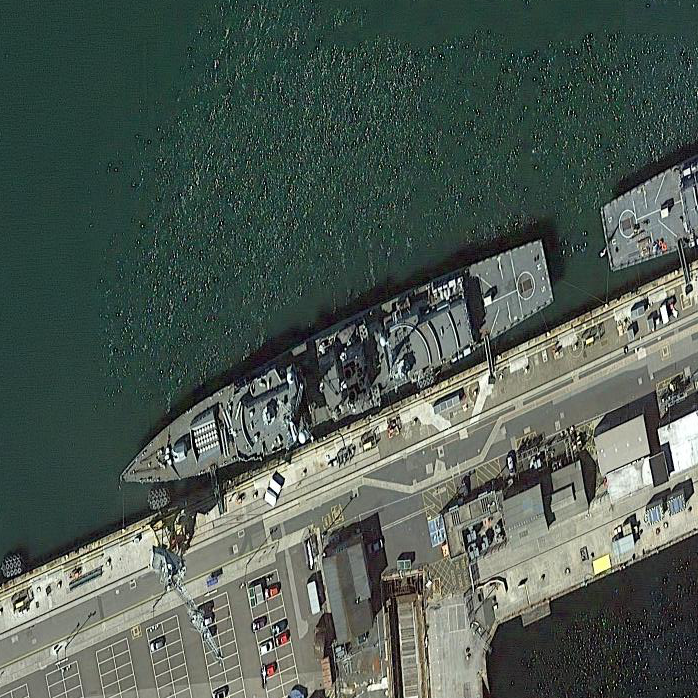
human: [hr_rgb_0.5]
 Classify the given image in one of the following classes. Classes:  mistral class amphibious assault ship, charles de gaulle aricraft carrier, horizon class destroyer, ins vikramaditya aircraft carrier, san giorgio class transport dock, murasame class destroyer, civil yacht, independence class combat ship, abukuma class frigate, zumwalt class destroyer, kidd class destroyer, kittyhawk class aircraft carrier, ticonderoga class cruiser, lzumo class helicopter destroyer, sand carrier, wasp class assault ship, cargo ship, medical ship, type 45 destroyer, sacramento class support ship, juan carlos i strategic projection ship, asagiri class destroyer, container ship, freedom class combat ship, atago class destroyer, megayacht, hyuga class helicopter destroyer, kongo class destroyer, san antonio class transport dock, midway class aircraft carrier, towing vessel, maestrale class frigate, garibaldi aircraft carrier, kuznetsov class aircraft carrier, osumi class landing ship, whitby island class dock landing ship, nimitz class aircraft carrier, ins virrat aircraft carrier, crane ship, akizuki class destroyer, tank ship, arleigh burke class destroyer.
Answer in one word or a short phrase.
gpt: Type 45 destroyer